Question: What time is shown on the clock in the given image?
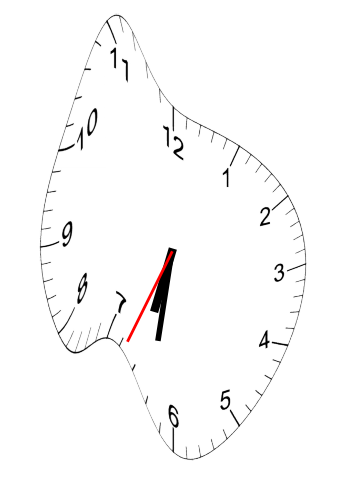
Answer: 06:31:34